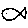
Label: fish